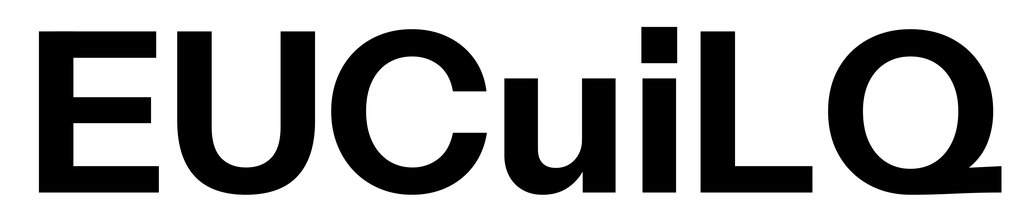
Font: InstrumentSans_Bold